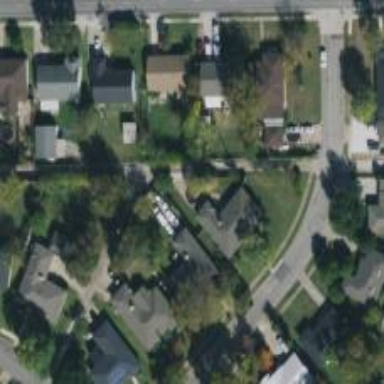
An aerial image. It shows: Alleyway designated as service road.